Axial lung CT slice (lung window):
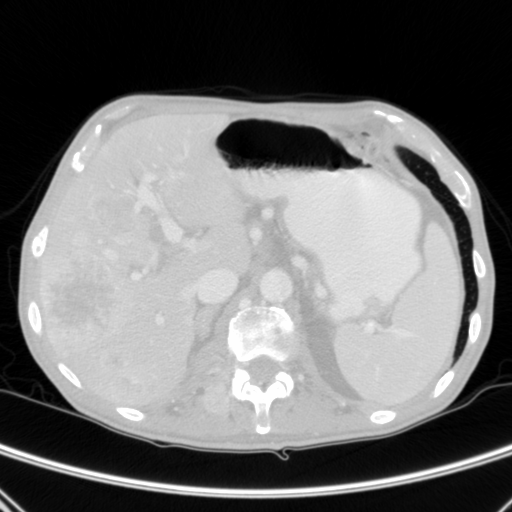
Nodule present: no